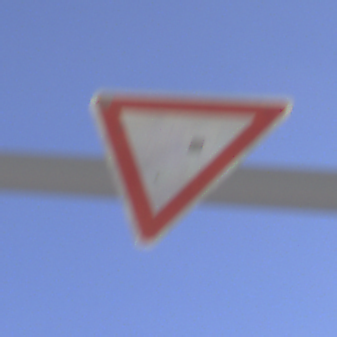
Verkehrszeichen: VorfahrtGewaehren
Umgebung: Outdoor, Nature
Tageszeit: Midday
Wetter: Clear
Licht: Natural
Jahreszeit: NotSpecified
Kontrast: HighContrast